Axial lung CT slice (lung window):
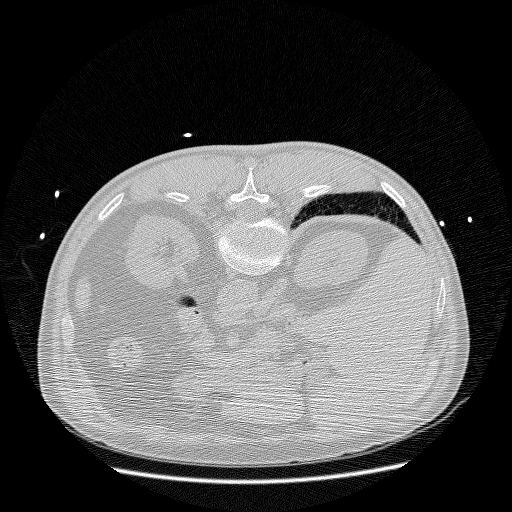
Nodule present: no